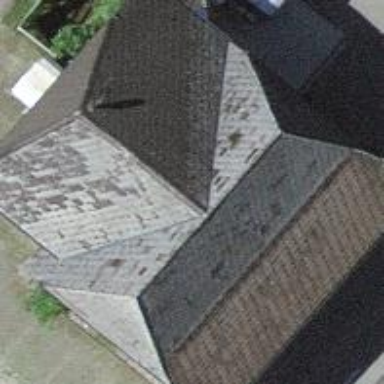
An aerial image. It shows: Warehouse building.